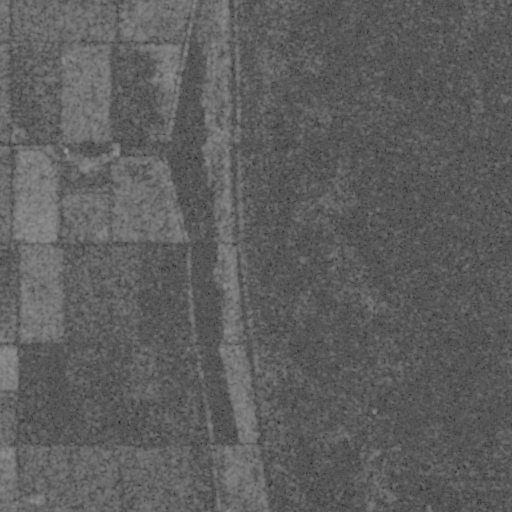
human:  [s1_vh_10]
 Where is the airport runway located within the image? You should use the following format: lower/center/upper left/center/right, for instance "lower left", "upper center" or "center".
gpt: The airport runway is located in the lower right of the image.
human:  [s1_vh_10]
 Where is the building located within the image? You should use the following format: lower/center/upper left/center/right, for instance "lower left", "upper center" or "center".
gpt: The building is located in the left of the image.
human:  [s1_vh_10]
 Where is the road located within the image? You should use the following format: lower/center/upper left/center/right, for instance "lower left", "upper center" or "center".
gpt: There is no road in the image.

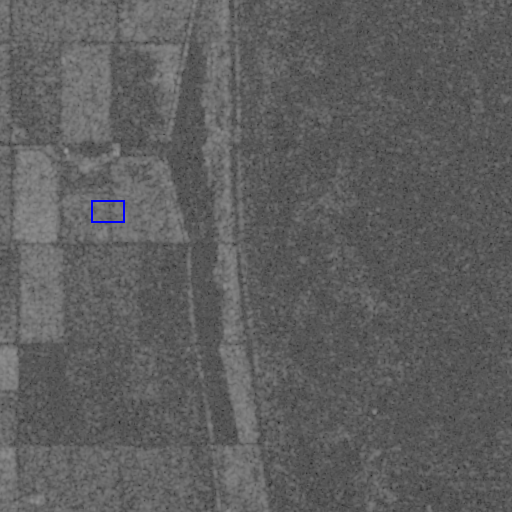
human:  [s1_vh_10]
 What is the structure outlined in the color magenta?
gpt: There is no magenta outline.
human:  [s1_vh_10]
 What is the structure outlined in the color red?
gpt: There is no structure outlined in red.